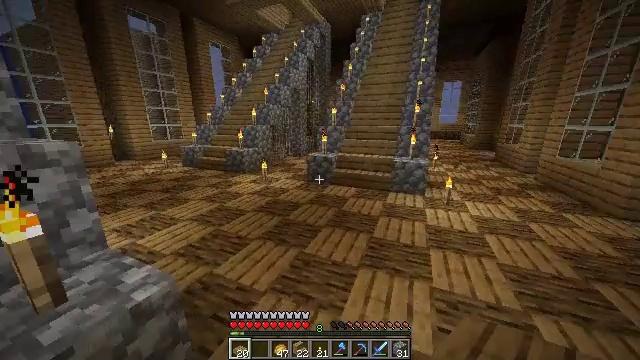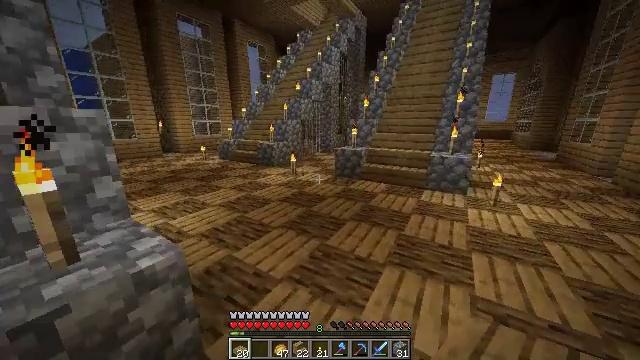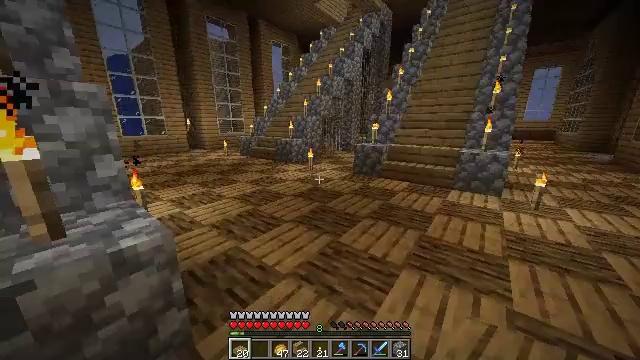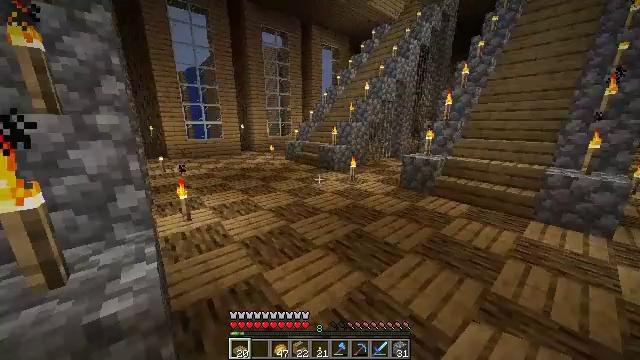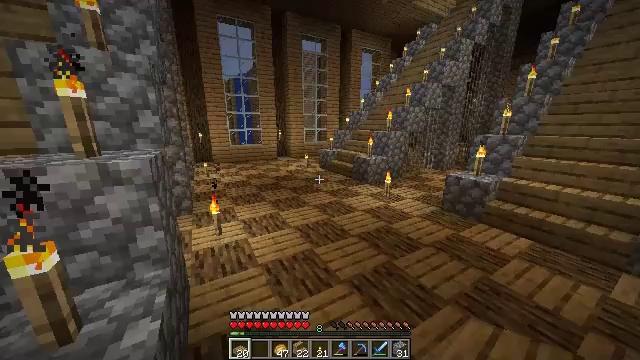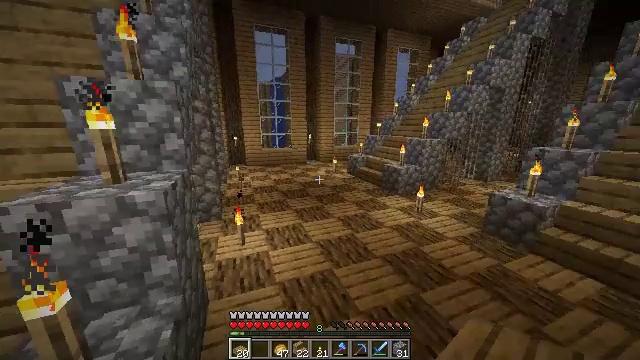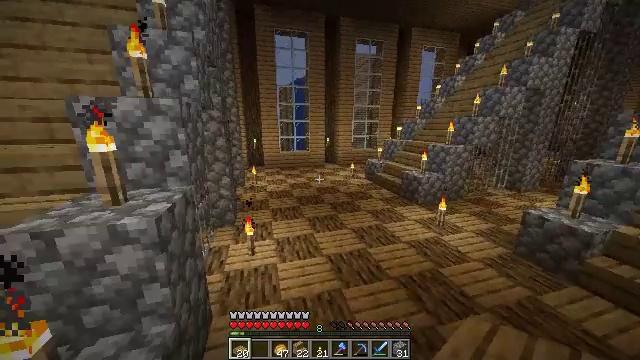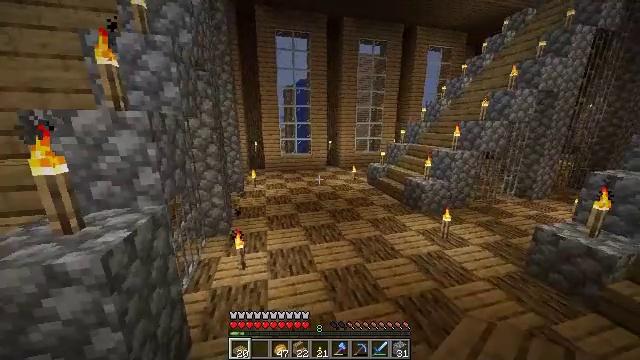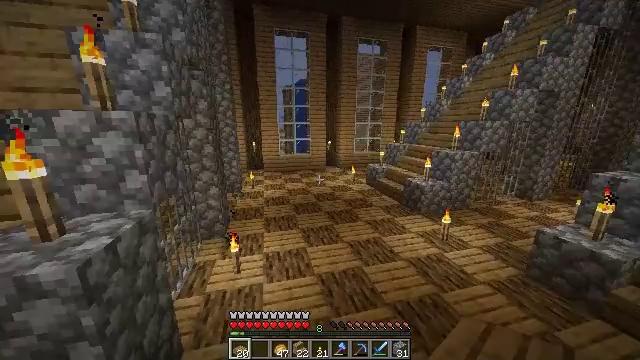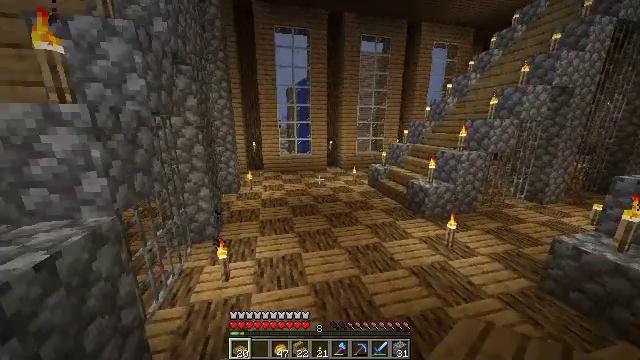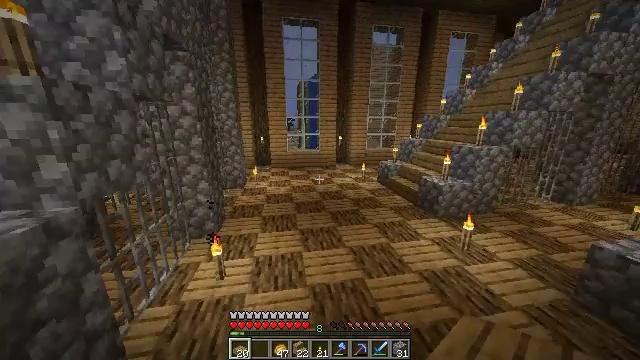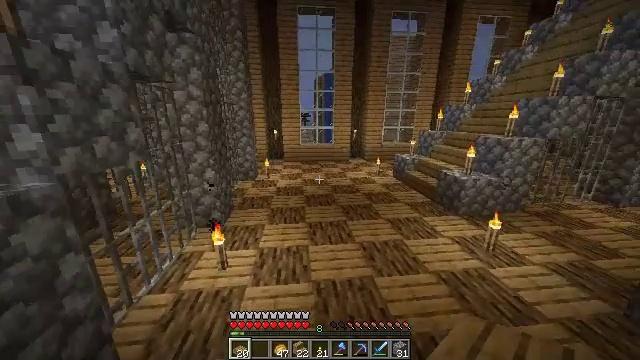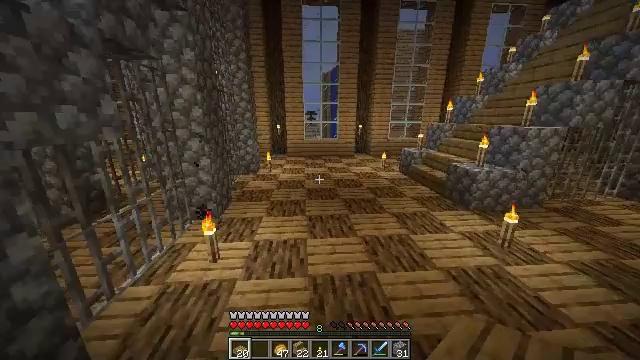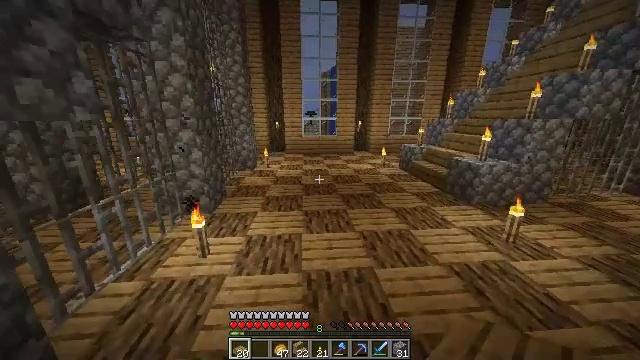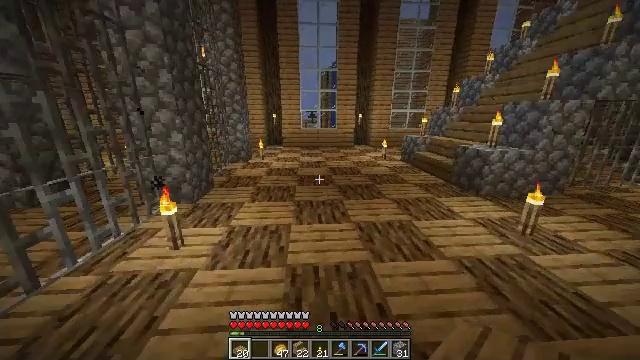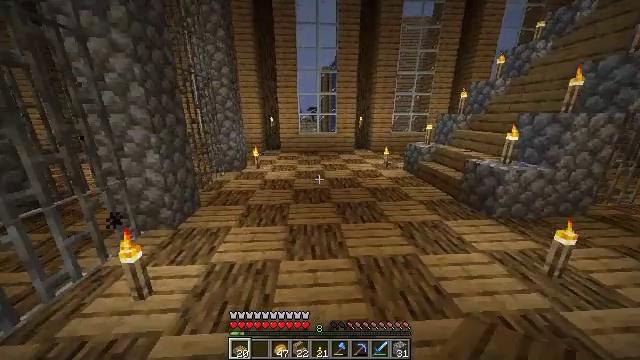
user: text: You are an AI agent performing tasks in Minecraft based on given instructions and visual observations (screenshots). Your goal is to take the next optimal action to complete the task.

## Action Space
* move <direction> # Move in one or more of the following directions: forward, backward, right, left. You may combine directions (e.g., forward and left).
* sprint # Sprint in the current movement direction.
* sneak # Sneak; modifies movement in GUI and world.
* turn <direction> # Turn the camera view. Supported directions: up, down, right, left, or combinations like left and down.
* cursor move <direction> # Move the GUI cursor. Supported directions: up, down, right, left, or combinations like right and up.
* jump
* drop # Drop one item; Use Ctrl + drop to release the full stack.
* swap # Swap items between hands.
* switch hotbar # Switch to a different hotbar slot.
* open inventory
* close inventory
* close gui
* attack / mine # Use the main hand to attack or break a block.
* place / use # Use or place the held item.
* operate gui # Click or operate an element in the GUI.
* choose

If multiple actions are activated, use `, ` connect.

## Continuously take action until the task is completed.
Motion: motion action
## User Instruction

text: Put iron ingots in the crafting grid to make iron bars.
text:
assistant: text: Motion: move forward, turn left, jump
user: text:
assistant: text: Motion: move forward, sprint, turn left, jump
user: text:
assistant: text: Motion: move forward, sprint, turn left, jump
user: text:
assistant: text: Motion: move forward, sprint, turn left, jump
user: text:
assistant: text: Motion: move forward, sprint, turn left, jump
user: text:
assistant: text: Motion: move forward, sprint, turn left, jump
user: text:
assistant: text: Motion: move forward, sprint, turn left, jump
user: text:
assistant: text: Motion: move forward, jump
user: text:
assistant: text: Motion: move forward, turn left, jump
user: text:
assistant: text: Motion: move forward, turn left, jump
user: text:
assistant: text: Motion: move forward, turn left, jump
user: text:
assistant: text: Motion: move forward, turn left, jump
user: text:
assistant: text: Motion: move forward, jump
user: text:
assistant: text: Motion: move forward, jump
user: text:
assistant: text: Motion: move forward, sprint, jump
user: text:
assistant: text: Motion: move forward, sprint, jump
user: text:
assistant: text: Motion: move forward, sprint, jump
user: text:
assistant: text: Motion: move forward, sprint, jump
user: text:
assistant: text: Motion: move forward, jump
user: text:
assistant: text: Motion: move forward, jump
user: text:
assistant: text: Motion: move forward, jump
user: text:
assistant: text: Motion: move forward, jump
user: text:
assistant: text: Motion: move forward, jump
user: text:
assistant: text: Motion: move forward, jump
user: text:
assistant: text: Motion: move forward, sprint, jump
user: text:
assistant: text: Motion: move forward, sprint, jump
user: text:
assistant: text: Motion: move forward, sprint, jump
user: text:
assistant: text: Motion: move forward, sprint, turn right, jump
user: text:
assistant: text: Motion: move forward, sprint, turn right, jump
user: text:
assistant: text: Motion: move forward, turn right, jump